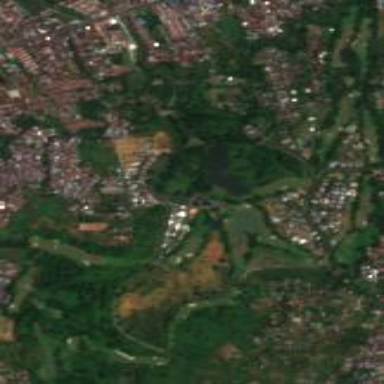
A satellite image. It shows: Golf course surrounded by greenery.